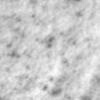
Label: no_change